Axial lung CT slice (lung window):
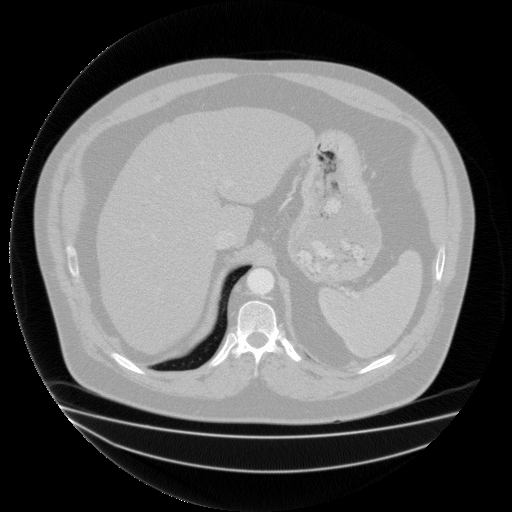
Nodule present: no